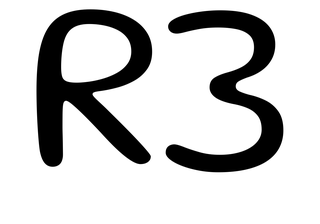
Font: Gluten_Light